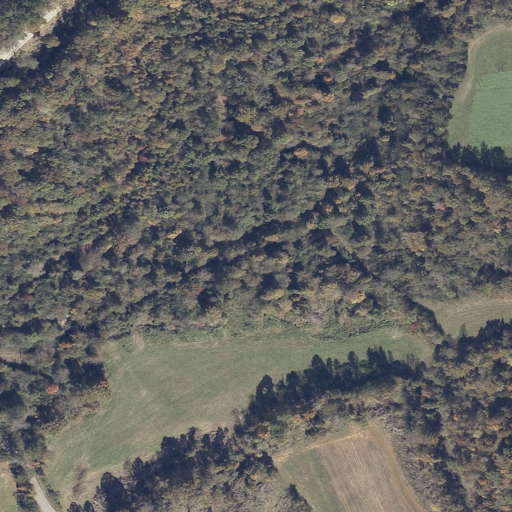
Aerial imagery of valley in Alabama named Barr Hollow containing woody wetlands, deciduous forest, pasture, mixed forest, evergreen forest, and open development